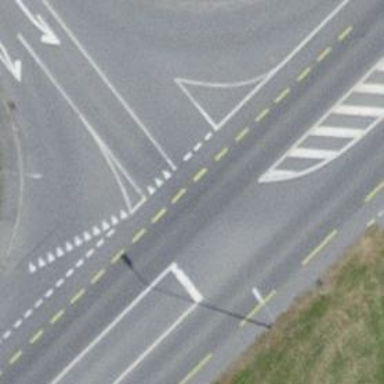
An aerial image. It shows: Secondary road with asphalt surface and dedicated cycle lane.